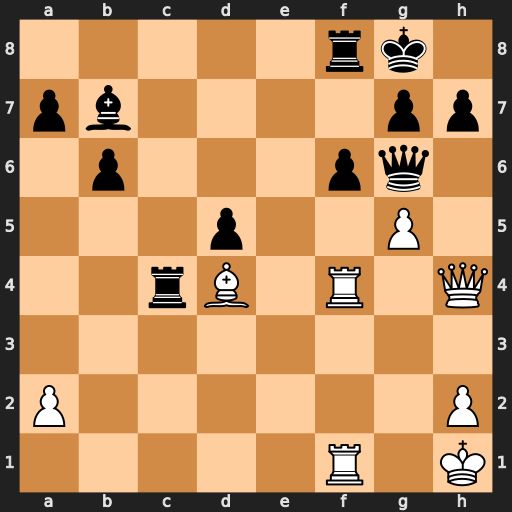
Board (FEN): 5rk1/pb4pp/1p3pq1/3p2P1/2rB1R1Q/8/P6P/5R1K
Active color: w
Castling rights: -
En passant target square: -
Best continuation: gxf6 Rxf6 Rxf6 gxf6 Rg1 Rc1 Rxc1 Qe4+ Qxe4